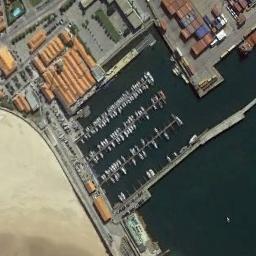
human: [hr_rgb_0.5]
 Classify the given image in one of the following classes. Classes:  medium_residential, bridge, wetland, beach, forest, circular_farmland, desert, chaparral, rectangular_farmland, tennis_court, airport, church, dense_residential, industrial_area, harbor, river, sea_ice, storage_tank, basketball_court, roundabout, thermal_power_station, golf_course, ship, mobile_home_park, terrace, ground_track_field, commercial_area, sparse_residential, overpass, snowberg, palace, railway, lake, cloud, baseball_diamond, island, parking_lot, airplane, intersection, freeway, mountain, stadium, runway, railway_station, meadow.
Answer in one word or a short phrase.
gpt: harbor